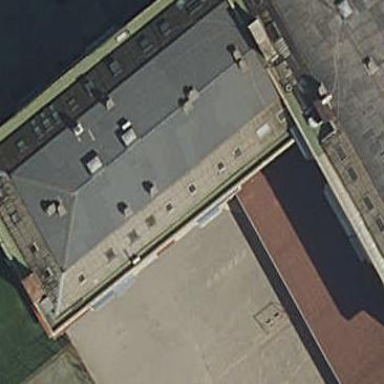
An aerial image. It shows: Part of building.